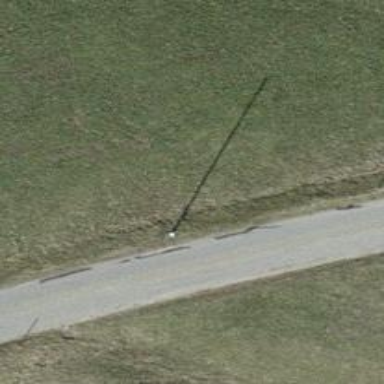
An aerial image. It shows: Minor power line.